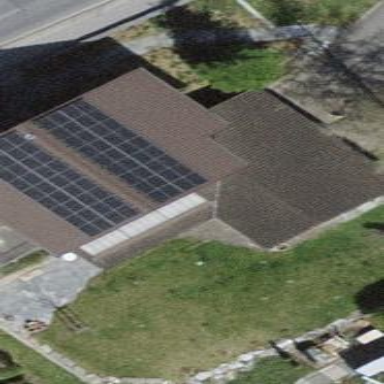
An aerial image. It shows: Solar power generator using photovoltaic panels.